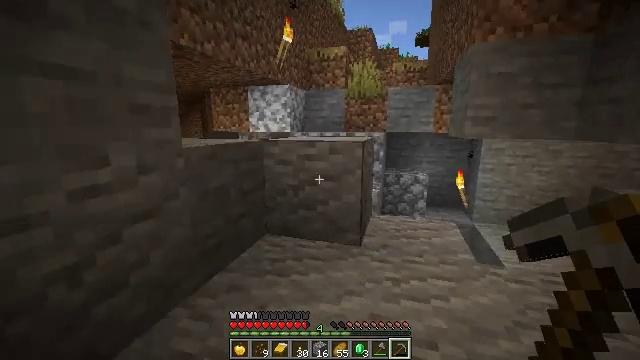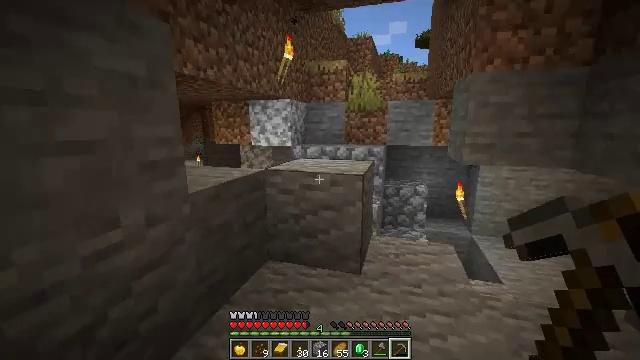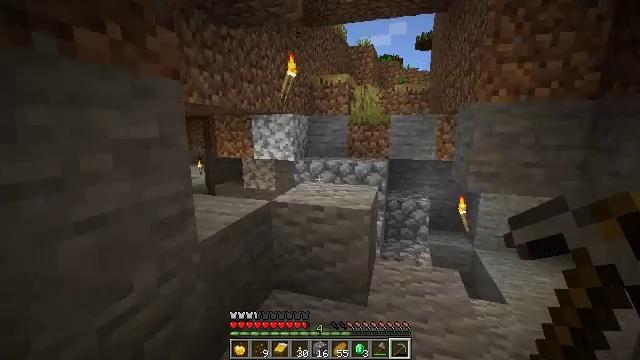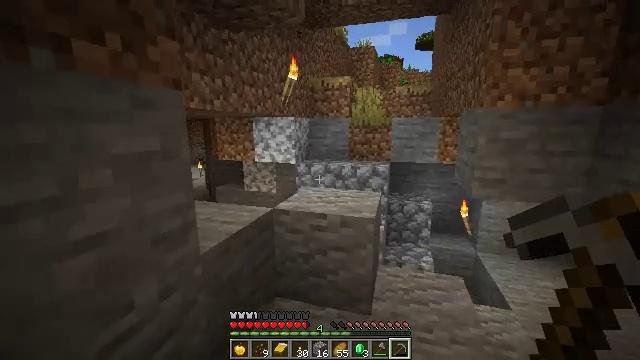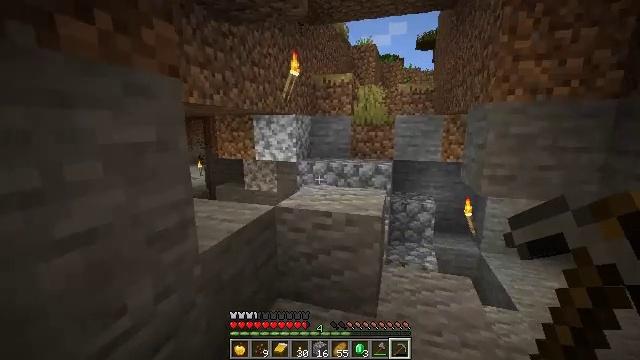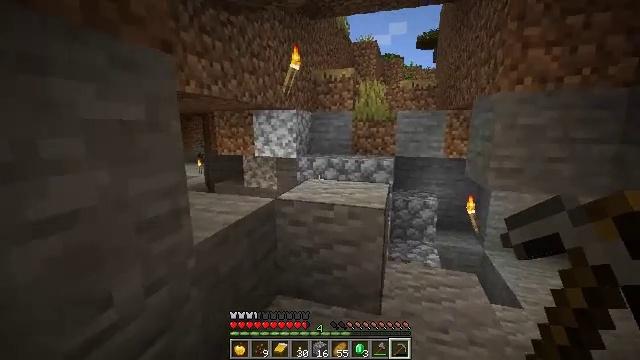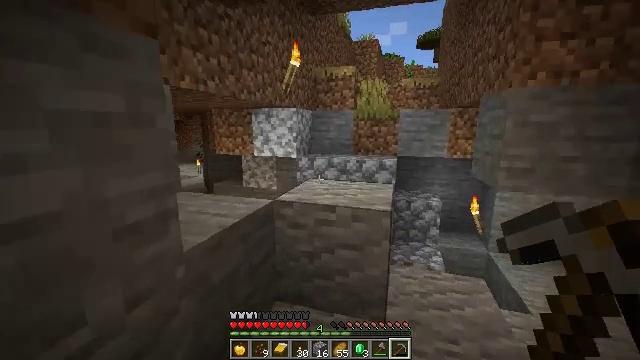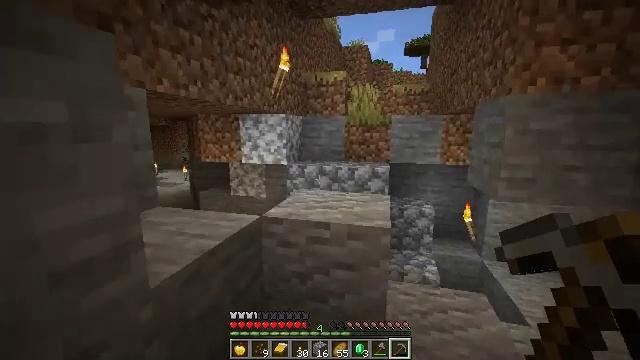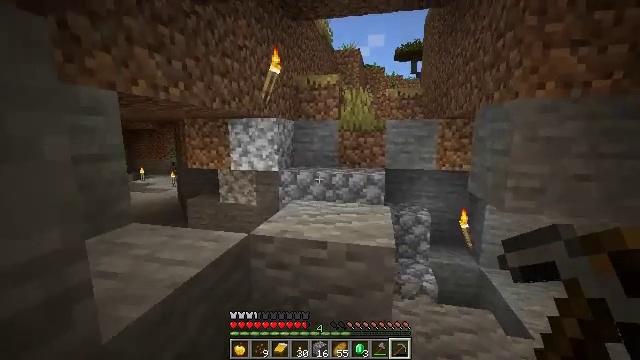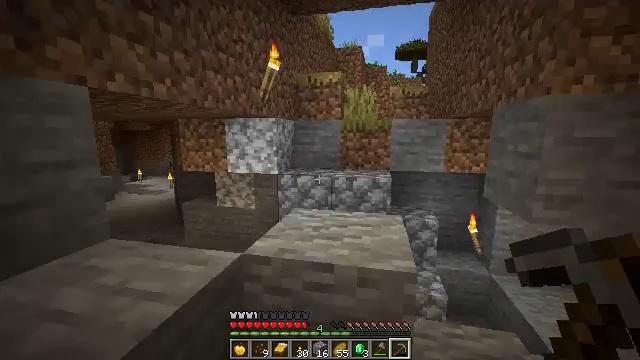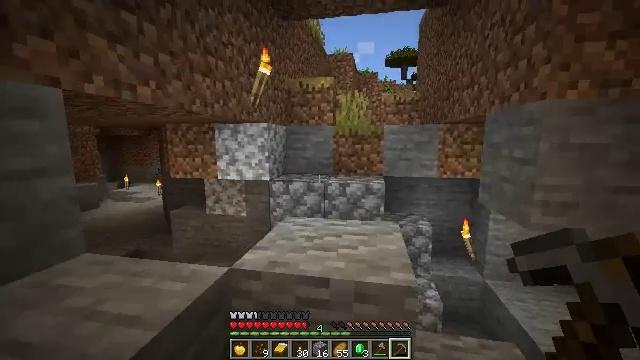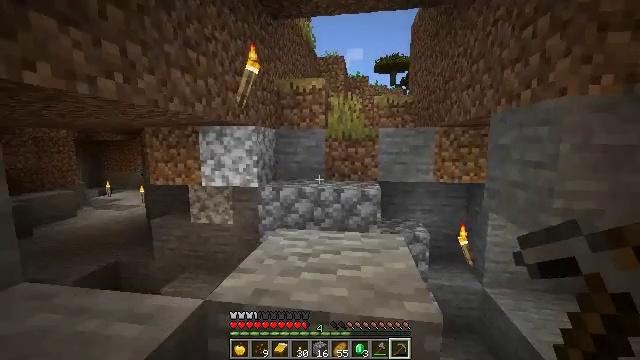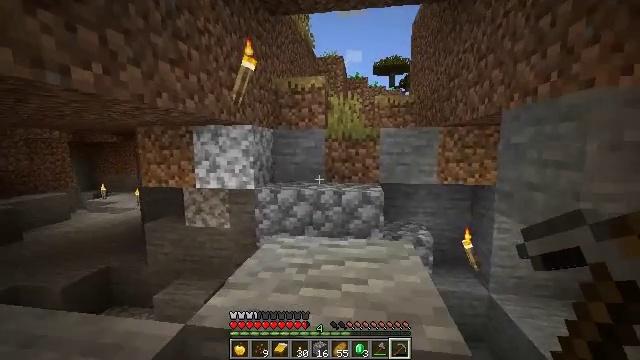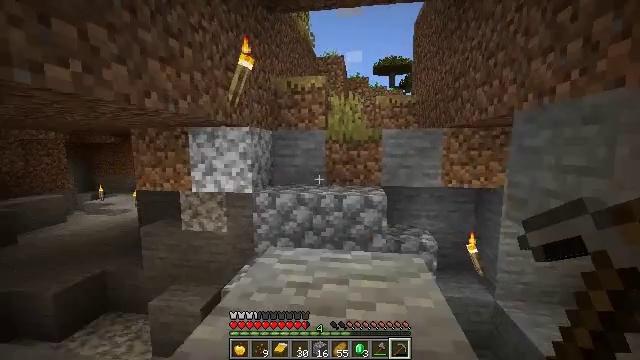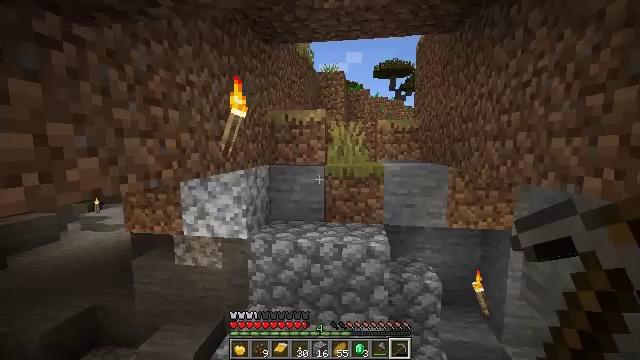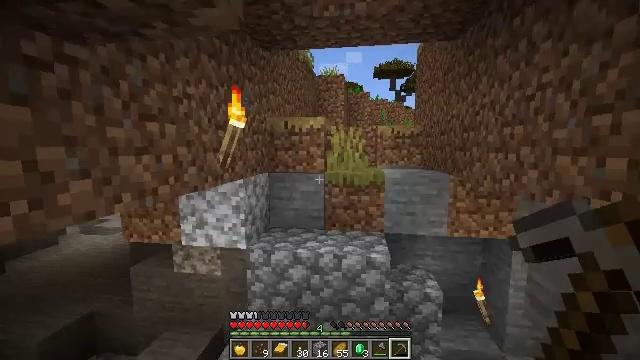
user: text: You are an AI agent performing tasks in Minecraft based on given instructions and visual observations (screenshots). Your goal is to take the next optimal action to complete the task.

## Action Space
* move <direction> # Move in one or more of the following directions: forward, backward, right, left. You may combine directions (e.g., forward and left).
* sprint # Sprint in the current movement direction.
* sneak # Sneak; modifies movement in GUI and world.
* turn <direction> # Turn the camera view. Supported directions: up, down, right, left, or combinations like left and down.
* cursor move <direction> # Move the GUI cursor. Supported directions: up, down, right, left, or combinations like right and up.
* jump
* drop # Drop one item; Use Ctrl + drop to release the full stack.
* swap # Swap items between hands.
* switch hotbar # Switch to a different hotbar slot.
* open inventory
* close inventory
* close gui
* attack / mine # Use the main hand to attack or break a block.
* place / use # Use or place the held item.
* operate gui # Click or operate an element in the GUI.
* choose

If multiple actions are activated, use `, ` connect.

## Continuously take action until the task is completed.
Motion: motion action
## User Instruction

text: Attack the grass path to restore it to dirt.
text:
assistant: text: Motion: move forward, jump
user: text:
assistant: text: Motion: move forward, jump
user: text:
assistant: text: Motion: move forward
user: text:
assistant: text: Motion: move forward
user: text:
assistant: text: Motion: move forward
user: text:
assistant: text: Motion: move forward
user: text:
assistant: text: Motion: move forward, turn right and up
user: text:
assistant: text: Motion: move forward, turn right
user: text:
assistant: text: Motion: move forward
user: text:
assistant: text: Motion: move forward, turn right and up
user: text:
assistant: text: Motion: move forward, turn right
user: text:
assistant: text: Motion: move forward
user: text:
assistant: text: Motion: move forward, jump
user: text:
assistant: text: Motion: move forward, jump
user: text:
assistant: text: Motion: move forward, jump
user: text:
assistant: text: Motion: move forward, jump
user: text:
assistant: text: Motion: move forward
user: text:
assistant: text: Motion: move forward
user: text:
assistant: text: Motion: move forward
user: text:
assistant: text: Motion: move forward, turn right
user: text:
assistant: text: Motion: move forward, turn right
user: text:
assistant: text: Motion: move forward, turn right
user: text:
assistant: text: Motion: move forward, turn right
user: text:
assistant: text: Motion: move forward, jump
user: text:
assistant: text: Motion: move forward, jump
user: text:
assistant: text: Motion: move forward, jump
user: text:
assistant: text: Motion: move forward, jump
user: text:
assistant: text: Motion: move forward, jump
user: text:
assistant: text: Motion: move forward, jump
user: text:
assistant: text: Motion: move forward, jump